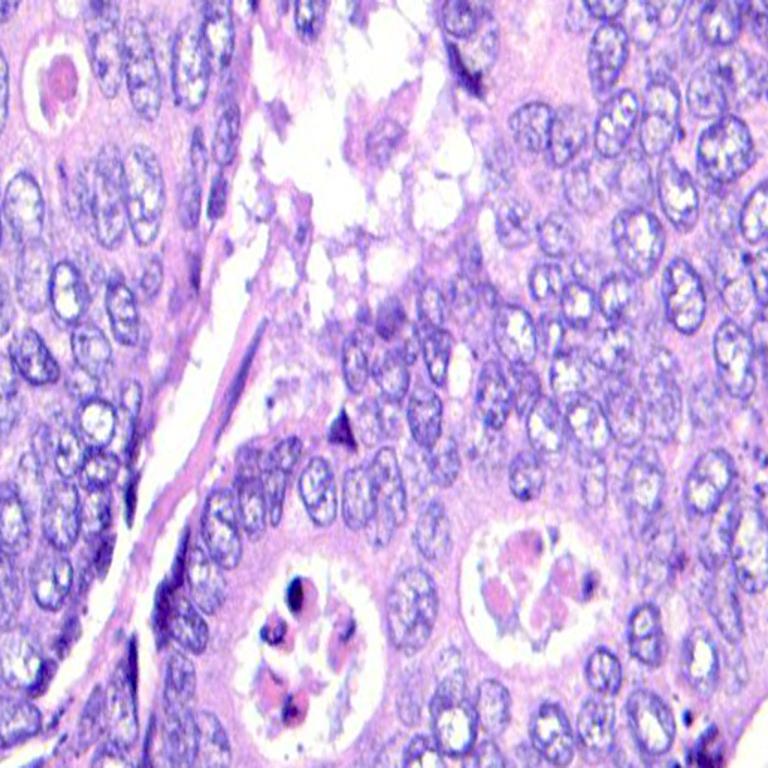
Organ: colon
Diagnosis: adenocarcinomas